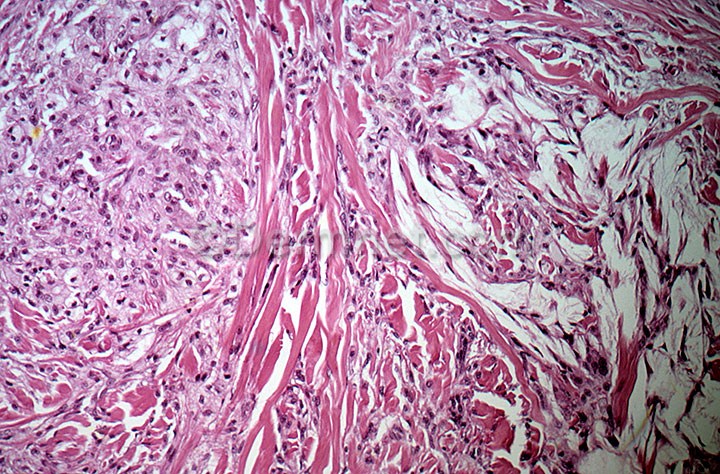
Disease: Systemic Disease